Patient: sex M, age 63
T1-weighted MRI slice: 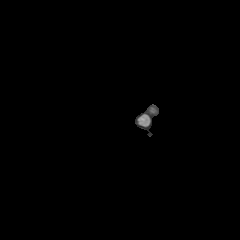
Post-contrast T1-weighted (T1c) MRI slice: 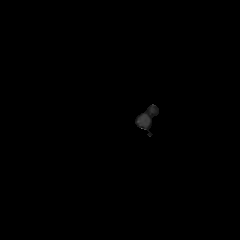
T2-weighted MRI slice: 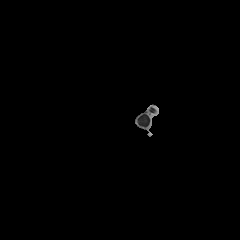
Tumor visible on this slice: no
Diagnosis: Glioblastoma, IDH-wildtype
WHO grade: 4